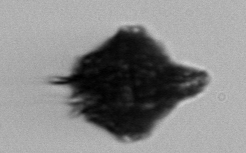
Label: Gonyaulax